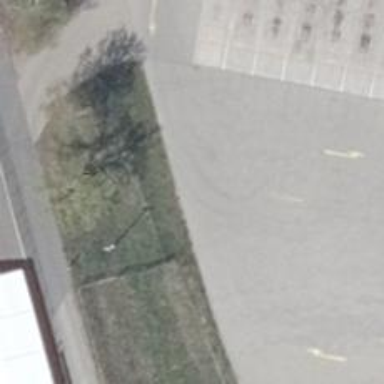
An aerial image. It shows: Parking aisle designated as service road.